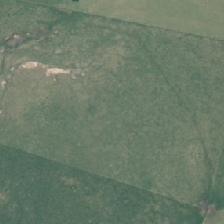
Land cover: shortrotation_cropland